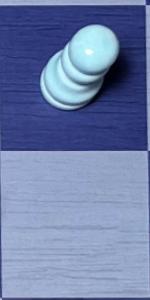
Label: Empty